Interaction volume radius: 5 \u00c5
Interaction volume height: 45 \u00c5
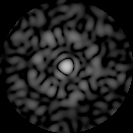
Disorder parameter: 0.832